A spectrogram of one vibration snapshot from a rotating-machine test bench is shown (time on one axis, frequency on the other). Determine the machine's mechanical condition. Answer with exactly one of: normal, misalignment, unbalance, looseness.
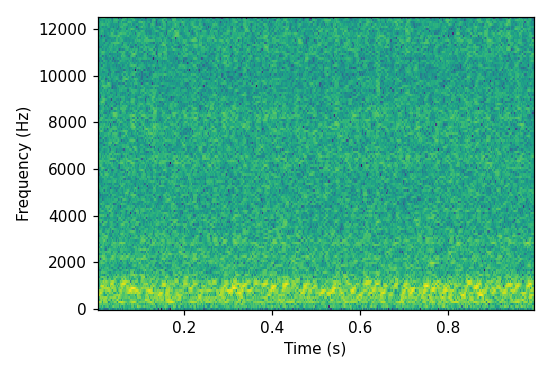
Answer: normal